Question: I have a SharePoint DataView WebPart that is set up to combine data from a few different lists. I want to filter the data to only show data from last week. I am able to filter it to show data from this week, but have been unsuccessful in getting last week's data to show up.
I have the web part filter set up like below:

This translates to the following xsl:
'''
<xsl:variable
name="Rows"
select="/dsQueryResponse/Rows/Row[
number(translate(substring-before(@Week_x0020_Starting,'T'),'-',''))
&lt;=
number(translate(substring-before($Today,'T'),'-',''))
and
number(translate(substring-before(@Week_x0020_Ending,'T'),'-',''))
&gt;=
number(translate(substring-before($Today,'T'),'-','')]"/>
'''
I speculate that I need to figure out how to do [Current Date] - 7, however I haven't been able to figure out how to do the subtraction. Has anyone encountered a situation similar to this? Am I even going about this correctly?
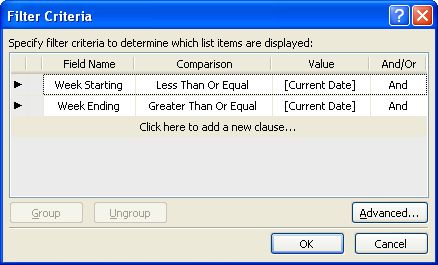
Answer: I managed to hack something together that does what I need:
I created a calculated column on the list that shows the week start date + 7 days, and used that to compare to the current date.